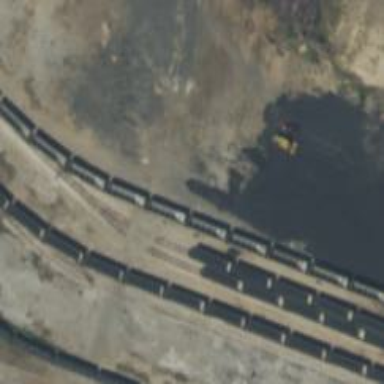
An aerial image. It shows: Rail spur service.